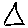
Label: triangle